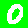
Digit: 0